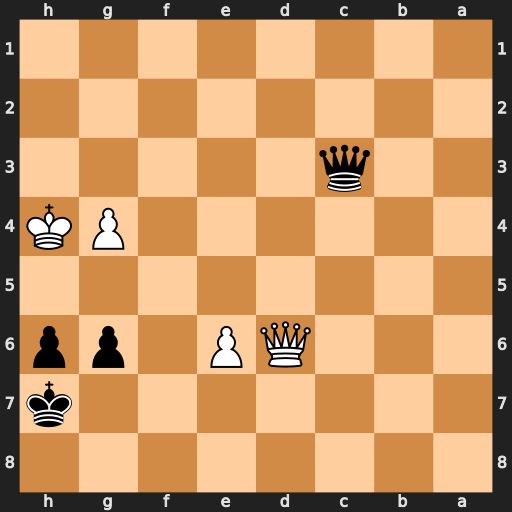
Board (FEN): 8/7k/3QP1pp/8/6PK/2q5/8/8
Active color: b
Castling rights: -
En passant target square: -
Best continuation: g5+ Kh5 Qh3#